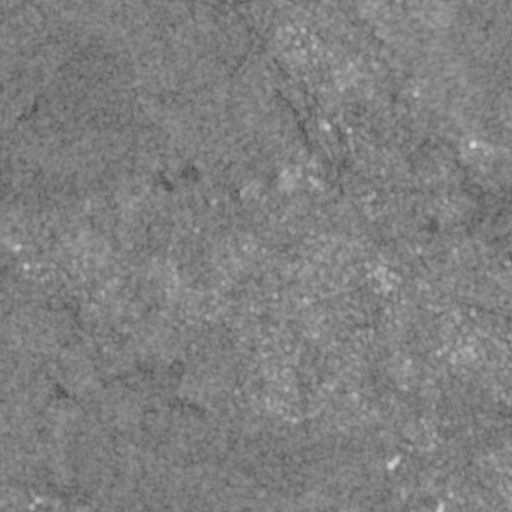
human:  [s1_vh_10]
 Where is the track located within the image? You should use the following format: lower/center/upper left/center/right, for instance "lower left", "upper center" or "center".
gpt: The track is located in the upper right of the image.
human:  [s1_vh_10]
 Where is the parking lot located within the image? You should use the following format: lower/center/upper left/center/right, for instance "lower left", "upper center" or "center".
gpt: There is no parking lot in the image.

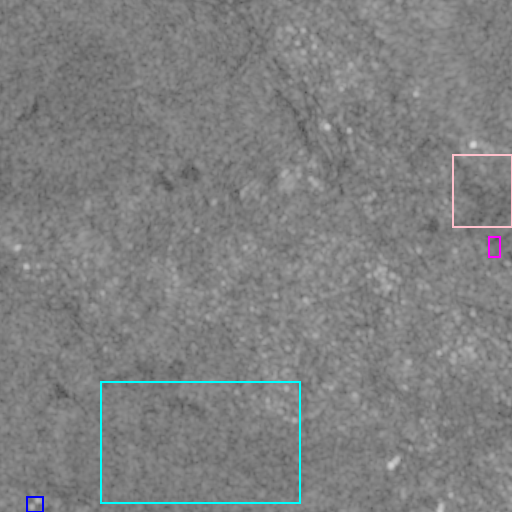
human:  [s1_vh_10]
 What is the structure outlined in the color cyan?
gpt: The structure outlined in cyan is a crop field.
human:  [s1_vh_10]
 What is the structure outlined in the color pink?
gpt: The structure outlined in pink is a park.
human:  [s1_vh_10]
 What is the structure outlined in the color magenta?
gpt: The structure outlined in magenta is a parking lot.
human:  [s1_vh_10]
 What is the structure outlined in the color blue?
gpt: The structure outlined in blue is a power substation.
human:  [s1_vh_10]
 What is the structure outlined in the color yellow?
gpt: There is no yellow outline.